Question: I want to draw several graphs and combine them into one figure. I will explain the problem in an example. Let's say that I want to draw two graphs with these points:
Graph #1 (X and Y are defining a coordinate).
'''
X - Y
_____
1 - 5
2 - 5
5 - 7
9 - 10
'''
Graph #2
'''
X - Y
_____
6 - 8
8 - 12
9 - 7
12 - 8
15 - 11
21 - 11
'''
What I do is create a chart and click on "Select Data". There I create two series and choose X and Y values. However, this doesn't work since it doesn't allow me to choose different X values for different graphs. Although I choose different X values for these two series, the second one is chosen for both. This is how it looks like in the end:

Do you know how to fix this? I'm using Excel 2008 for Mac.
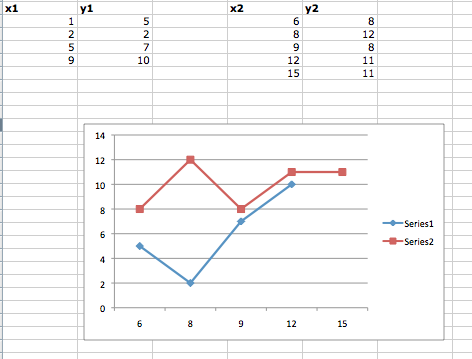
Answer: You need to use the chart type instead of . That will allow you to define separate X values for each series.